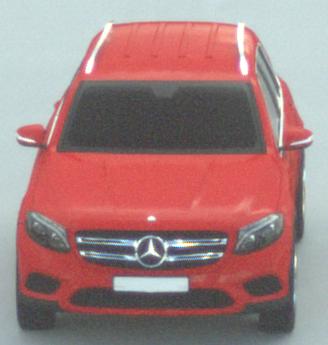
Make: Mercedes-Benz
Model: GLC 250
Detailed model: GLC (253)
Model produced from: 2015/09
Model produced until: 2018/05
Doors: 5
Color: red
Road condition: dry road
Daytime: morning or afternoon
Contrast: low contrast